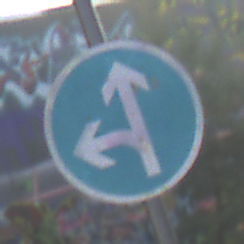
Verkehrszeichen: VorgeschriebeneFahrtrichtungGeradeausOderLinks
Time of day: MorningAfternoon
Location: Outdoor (Urban)
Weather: PartlyCloudy
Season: NotSpecified
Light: Natural